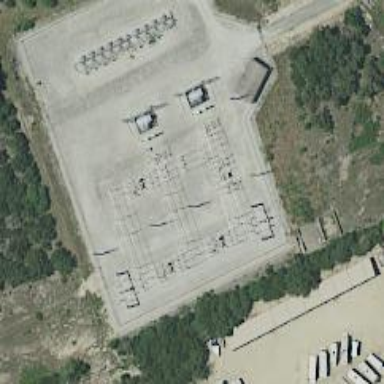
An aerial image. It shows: Switch for power supply.